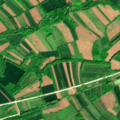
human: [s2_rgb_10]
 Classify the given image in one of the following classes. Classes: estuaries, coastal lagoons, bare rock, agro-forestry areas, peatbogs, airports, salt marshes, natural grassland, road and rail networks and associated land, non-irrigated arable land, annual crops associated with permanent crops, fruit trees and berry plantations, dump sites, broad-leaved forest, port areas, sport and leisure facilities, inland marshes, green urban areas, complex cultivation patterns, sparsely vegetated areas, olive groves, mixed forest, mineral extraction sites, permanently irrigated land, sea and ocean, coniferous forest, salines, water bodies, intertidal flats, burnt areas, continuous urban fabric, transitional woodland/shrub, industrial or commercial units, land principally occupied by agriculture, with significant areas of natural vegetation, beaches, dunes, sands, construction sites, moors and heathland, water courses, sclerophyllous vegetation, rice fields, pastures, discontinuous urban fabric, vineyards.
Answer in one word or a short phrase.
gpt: non-irrigated arable land, land principally occupied by agriculture, with significant areas of natural vegetation